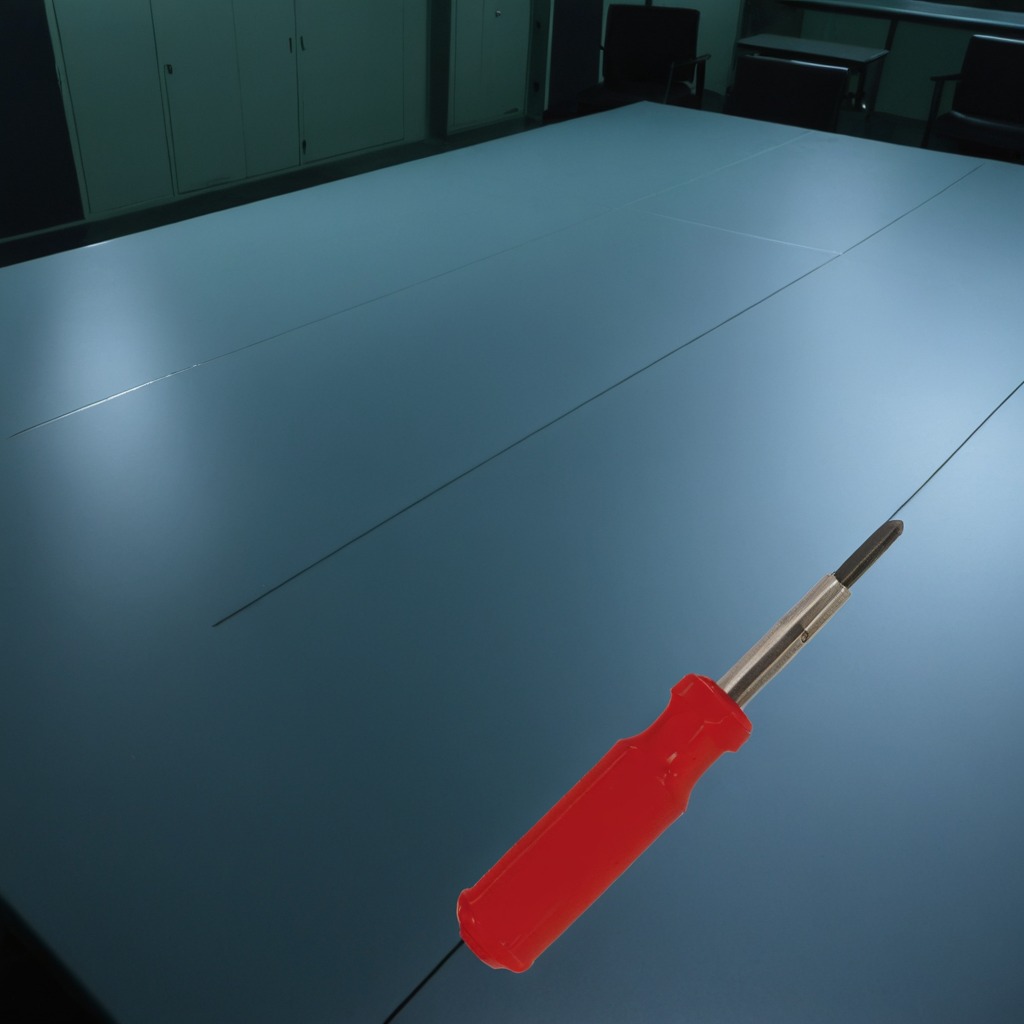
A screwdriver lying on a clean empty table in a railway signal maintenance room lit by harsh overhead fluorescents.